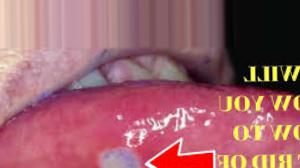
Condition: Mouth Ulcer